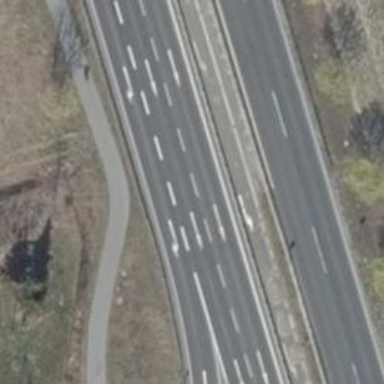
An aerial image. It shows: Motorway junction.